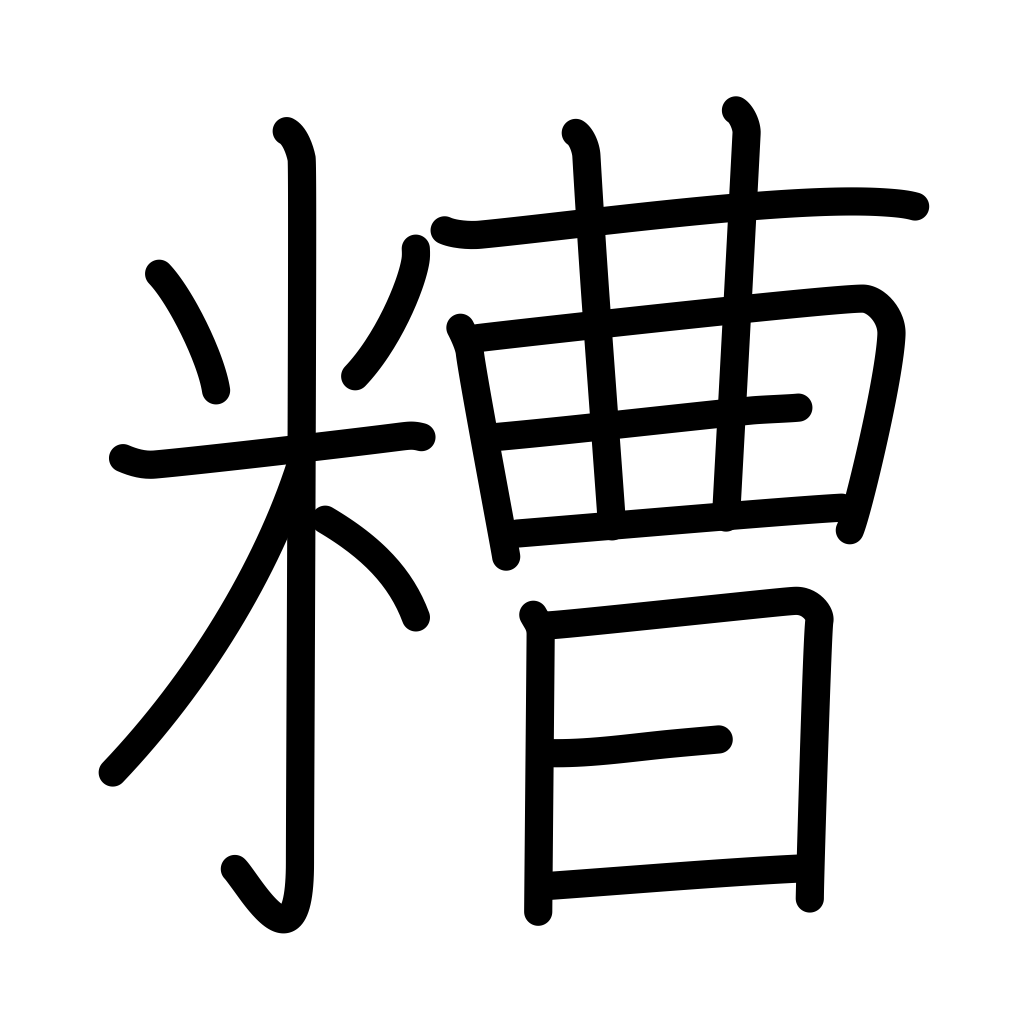
Meaning: dregs, sediment, grounds